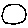
Label: moon